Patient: sex F, age 72
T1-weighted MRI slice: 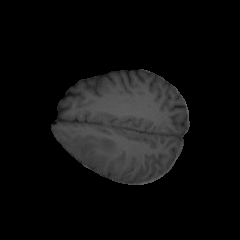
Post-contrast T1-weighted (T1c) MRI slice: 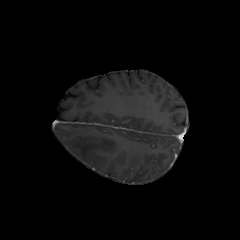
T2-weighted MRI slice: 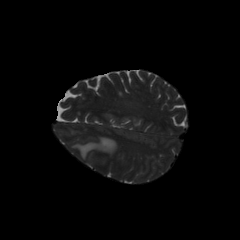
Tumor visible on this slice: yes
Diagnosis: Glioblastoma, IDH-wildtype
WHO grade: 4